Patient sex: F
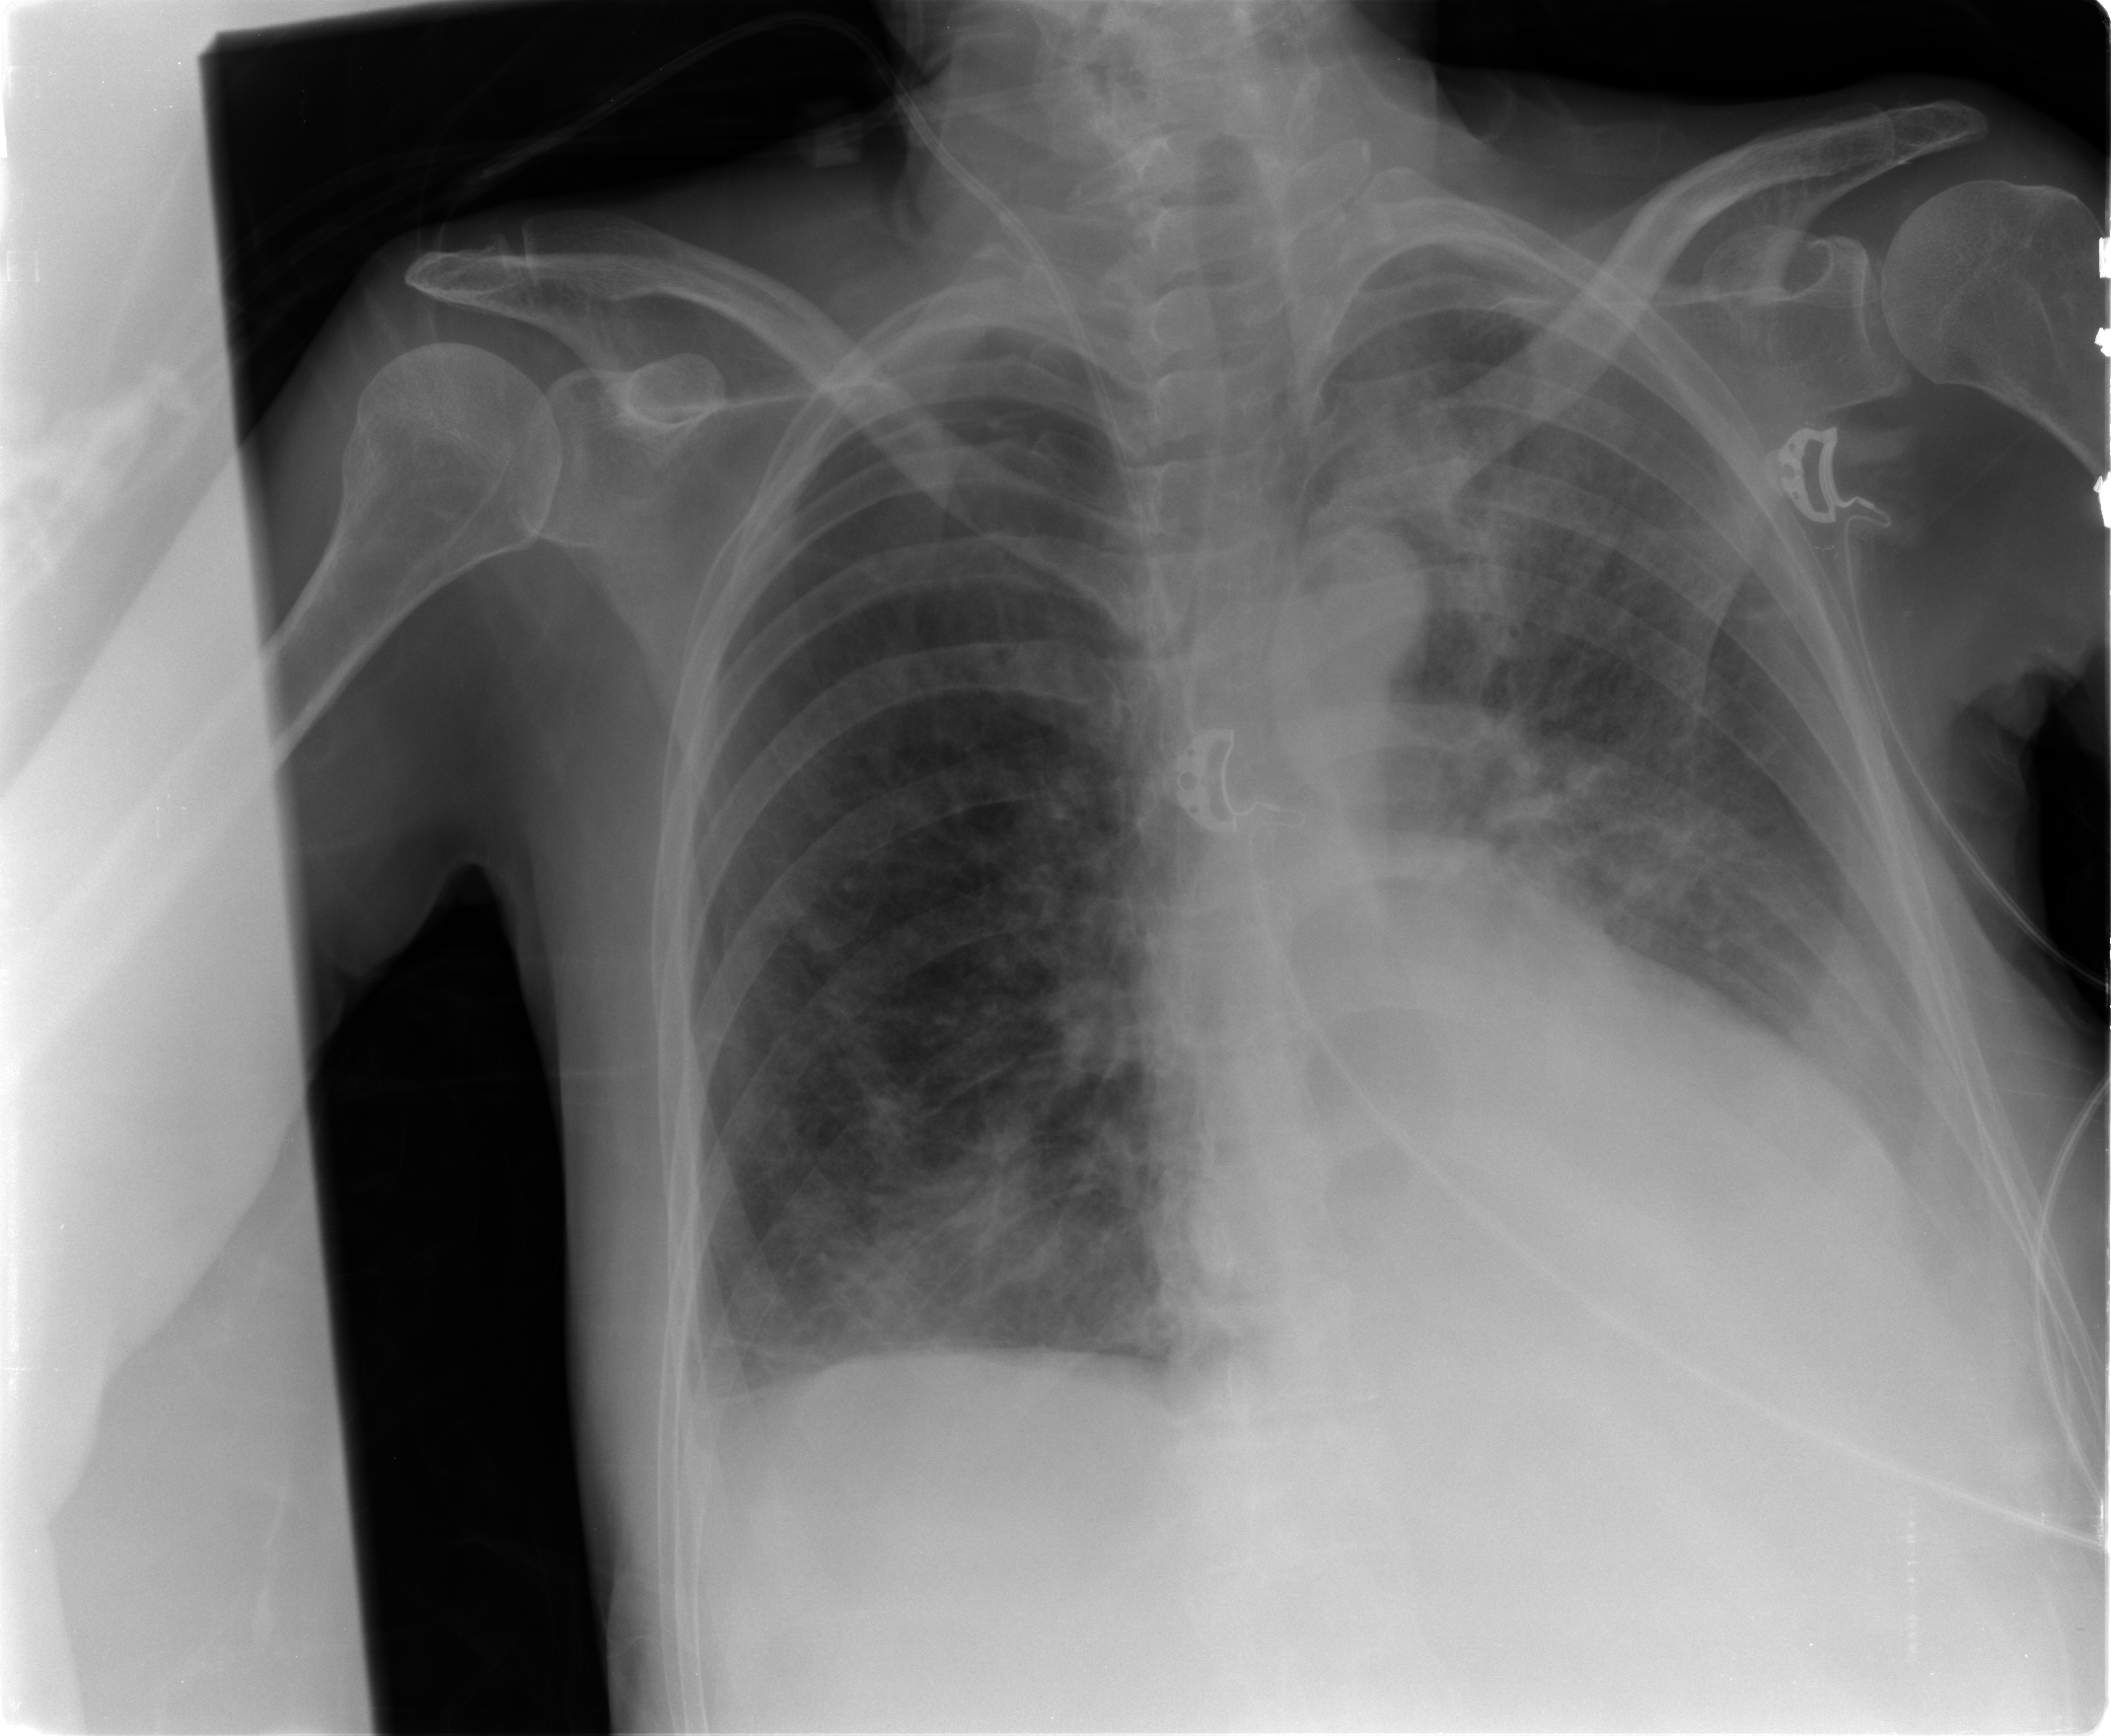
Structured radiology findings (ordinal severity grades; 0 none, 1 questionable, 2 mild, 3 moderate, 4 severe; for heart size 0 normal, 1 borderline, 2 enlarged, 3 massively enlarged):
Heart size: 2
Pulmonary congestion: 2
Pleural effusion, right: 2
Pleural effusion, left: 2
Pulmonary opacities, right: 2
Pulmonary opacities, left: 2
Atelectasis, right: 2
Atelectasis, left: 2